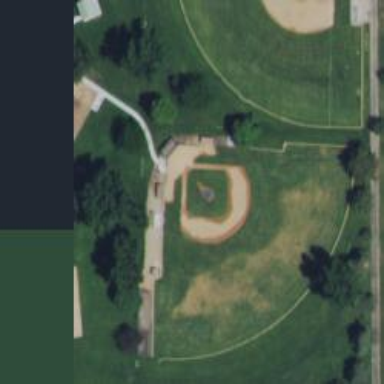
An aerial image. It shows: Baseball pitch for leisure land activities.